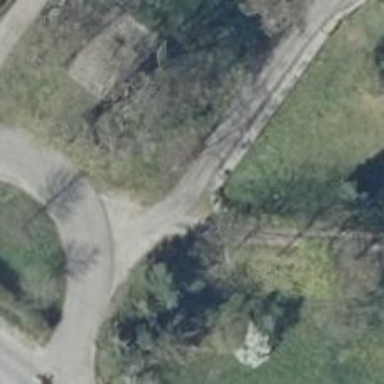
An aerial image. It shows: Driveway leading to service road.